Question: We have 8 players.
On one table plays 4 players (two pairs).

So every player need to be pair with all other 7 players and to have that players as opponent same count.
In case of just creating tables with deleting it from list we have:
'''
Tour 1: (1,2) - (3,4) | (5,6) - (7,8)
Tour 2: (1,3) - (2,5) | (4,7) - (6,8)
.....................................
.....................................
Tour 7: (1,8) - (2,7) | (3,6) - (4,5)
'''
But some payers will have some opponents often than others.
In that direction I need to think?
****UPDATE****
In case of Jens Schauders solution we'll have 7 rounds. And if chack opponents for player 2 we will have 3 times opponent 4 and just one time opponent 7.
If split pair in this schema
'''
TABLE 1 | TABLE 2
Pair1: 1 2 | 3 4
------------------
Pair2: 5 6 | 7 8
'''
Where is mistake?
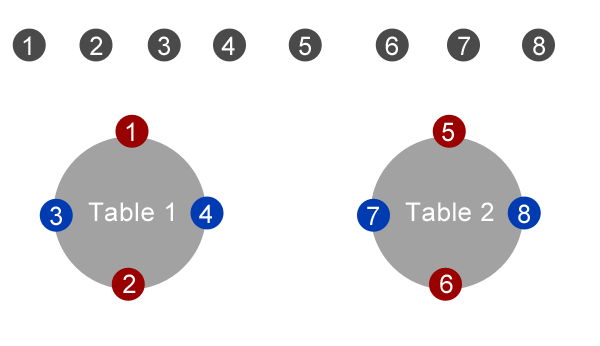
Answer: I think there is an easy visualization for the algorithm you are looking for:
Imagine a long table with opponents sitting opposite of each other:
'''
1 2 3 4
----------------
5 6 7 8
'''
Now for each new round everybody moves to the place left of him. Possibly to the other side of the table, with one exception: Player one keeps her seat. So the next round would look like this
'''
1 5 2 3
----------------
6 7 8 4
'''
If you now split the long table in two part you get suitable pairings for your small tables.
To achieve a more evenly distributed opponents one could try to split the large table differently, e.g building a small table from first and fourth column, and the second small table from column 2+3